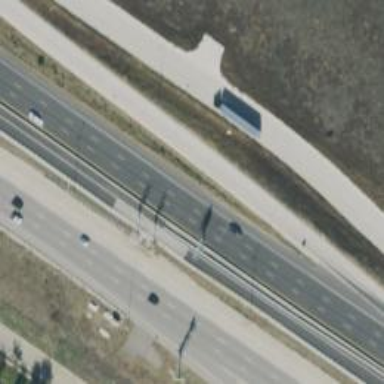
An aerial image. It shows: Toll gantry on the road.